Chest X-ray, PA view. Patient: 81 years old, sex M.
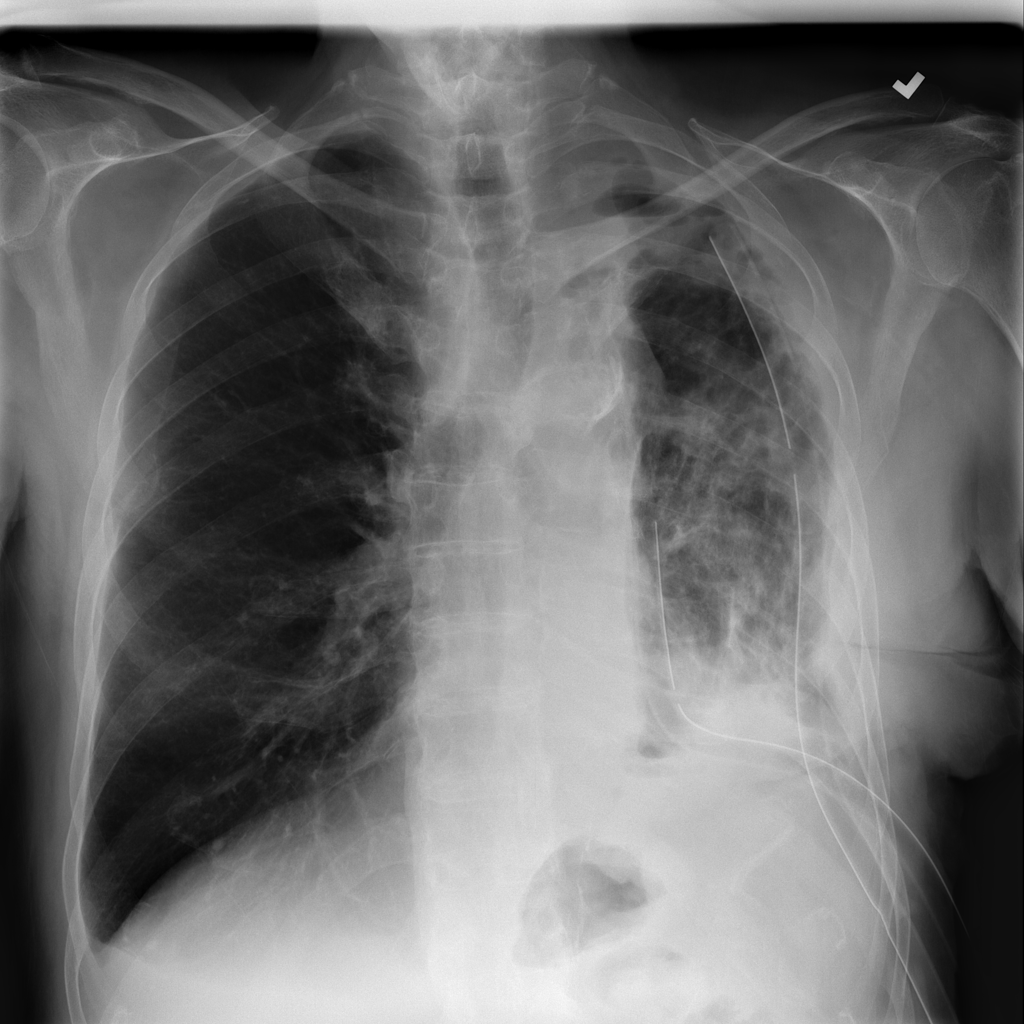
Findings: Effusion